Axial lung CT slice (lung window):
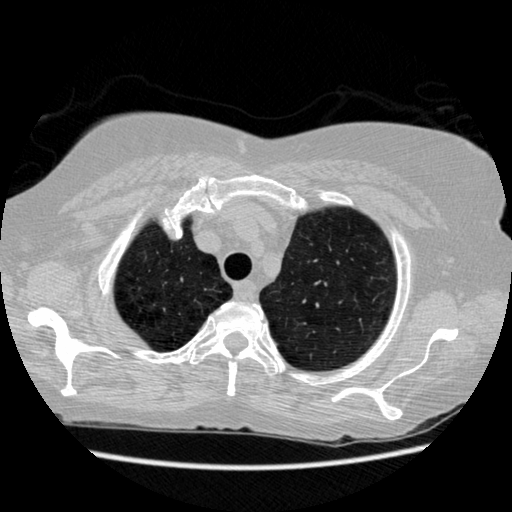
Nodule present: no